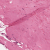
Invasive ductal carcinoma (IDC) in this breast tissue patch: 0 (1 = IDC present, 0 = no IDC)